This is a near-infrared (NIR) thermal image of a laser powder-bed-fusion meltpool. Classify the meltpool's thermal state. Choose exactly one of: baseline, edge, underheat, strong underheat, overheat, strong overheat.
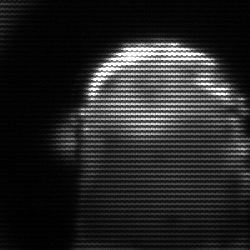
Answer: strong underheat